Question: I am trying to create an application that shows the online trains in 'picturebox'
So to implement this i create a 'worker thread' to get the online train position .so i define the thread as you can see here :
'''
private Thread workerThread = null;
private delegate void UpdateListBoxDelegate();
private UpdateListBoxDelegate UpdateListBox = null;
'''
In 'Form_load' i call these:
'''
UpdateListBox = new UpdateListBoxDelegate(this.UpdateStatus);
// Initialise and start worker thread
workerThread = new Thread(new ThreadStart(this.GetOnlineTrain));
workerThread.Start();
'''
My method that delegate handles that is :
'''
private void UpdateStatus()
{
foreach (TimeTable onlineTrain in OnlineTrainList.ToList())
{
if (lstSensorLeft.Count != 0 || lstSensorRight.Count != 0)
{
pictureBoxonlineTrain.Image = null;
DrawOnlineTrain();
}
else
{
pictureBoxonlineTrain.Image = null;
}
}
this.Invalidate();
}
'''
The 'GetOnlineTrain' get the position of online train as you can see here :
'''
public void GetOnlineTrain()
{
try
{
while (true)
{
TimeTableRepository objTimeTableREpository = new TimeTableRepository();
OnlineTrainList = objTimeTableREpository.GetAll().ToList();
objTimeTableREpository = null;
Invoke(UpdateListBox);
}
}
catch(Exception a)
{
}
}
'''
And the final function draws the online trains on the 'picturebox' :
'''
public void DrawOnlineTrain()
{
Bitmap map;
using (map = new Bitmap(pictureBoxonlineTrain.Size.Width, pictureBoxonlineTrain.Size.Height))
{
if (OnlineTrainList.Count > 0)
{
using (Graphics graph = Graphics.FromImage(map))
{
foreach (TimeTable t in OnlineTrainList.ToList())
{
// graph.Dispose();
Rectangle rectTrainState = new Rectangle(t.XTrainLocation.Value - 3,
t.YTrainLocation.Value - 3,
15, 15);
graph.FillRectangle(RedBrush, rectTrainState);
graph.DrawString(t.TrainId.ToString(), pictureBoxonlineTrain.Font, Brushes.White, t.XTrainLocation.Value - 3, t.YTrainLocation.Value - 3);
pictureBoxonlineTrain.Image = map;
}
}
}
}
}
'''
To draw online train first time i draw the map of trains (lines ,stations ,...) on 'picturebox' with size 'x=A' and 'y=b' after that i create another 'picturebox' with the same size and put the second 'picturebox' on first 'picturebox' using this code:
'''
pictureBoxonlineTrain.Parent = pictureBoxMetroMap;
'''
But when i run my application in this line i got 'Parameter is not valid' in 'DrawOnlineTrain' .
map = new Bitmap(pictureBoxonlineTrain.Size.Width, pictureBoxonlineTrain.Size.Height);

stack trace:
'''
at System.Drawing.Image.get_Width()
at System.Drawing.Image.get_Size()
at System.Windows.Forms.PictureBox.ImageRectangleFromSizeMode(PictureBoxSizeMode mode)
at System.Windows.Forms.PictureBox.OnPaint(PaintEventArgs pe)
at System.Windows.Forms.Control.PaintWithErrorHandling(PaintEventArgs e, Int16 layer)
at System.Windows.Forms.Control.WmPaint(Message& m)
at System.Windows.Forms.Control.WndProc(Message& m)
at System.Windows.Forms.Control.ControlNativeWindow.OnMessage(Message& m)
at System.Windows.Forms.Control.ControlNativeWindow.WndProc(Message& m)
at System.Windows.Forms.NativeWindow.DebuggableCallback(IntPtr hWnd, Int32 msg, IntPtr wparam, IntPtr lparam)
at System.Windows.Forms.UnsafeNativeMethods.DispatchMessageW(MSG& msg)
'''
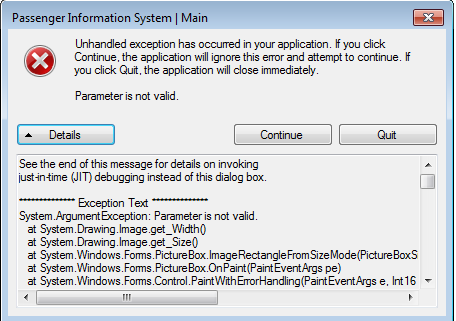
Answer: > i have to dispose that because of out of memory exception
No, you have to dispose images you don't use any more. Proper code is:
'''
Bitmap map = new Bitmap(pictureBoxonlineTrain.Size.Width, pictureBoxonlineTrain.Size.Height))
using (Graphics graph = Graphics.FromImage(map)) {
graph.Clear(this.BackColor);
foreach (TimeTable t in OnlineTrainList.ToList()) {
Rectangle rectTrainState = new Rectangle(...);
graph.FillRectangle(RedBrush, rectTrainState);
graph.DrawString(...);
}
}
if (pictureBoxonlineTrain.Image != null) pictureBoxonlineTrain.Image.Dispose();
pictureBoxonlineTrain.Image = map;
'''